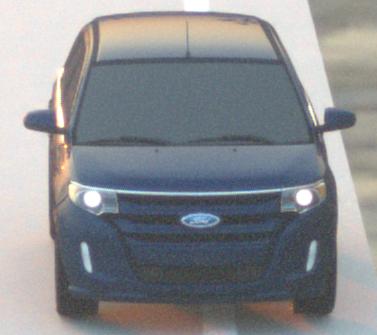
Make: Ford
Model: Edge
Detailed model: Gen. 1 Facelift
Model produced from: 2010
Model produced until: 2015
Doors: 5
Color: blue
Road condition: dry road
Daytime: sunrise or sunset
Contrast: medium contrast